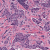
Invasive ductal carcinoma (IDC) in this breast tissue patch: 1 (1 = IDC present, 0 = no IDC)